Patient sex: F
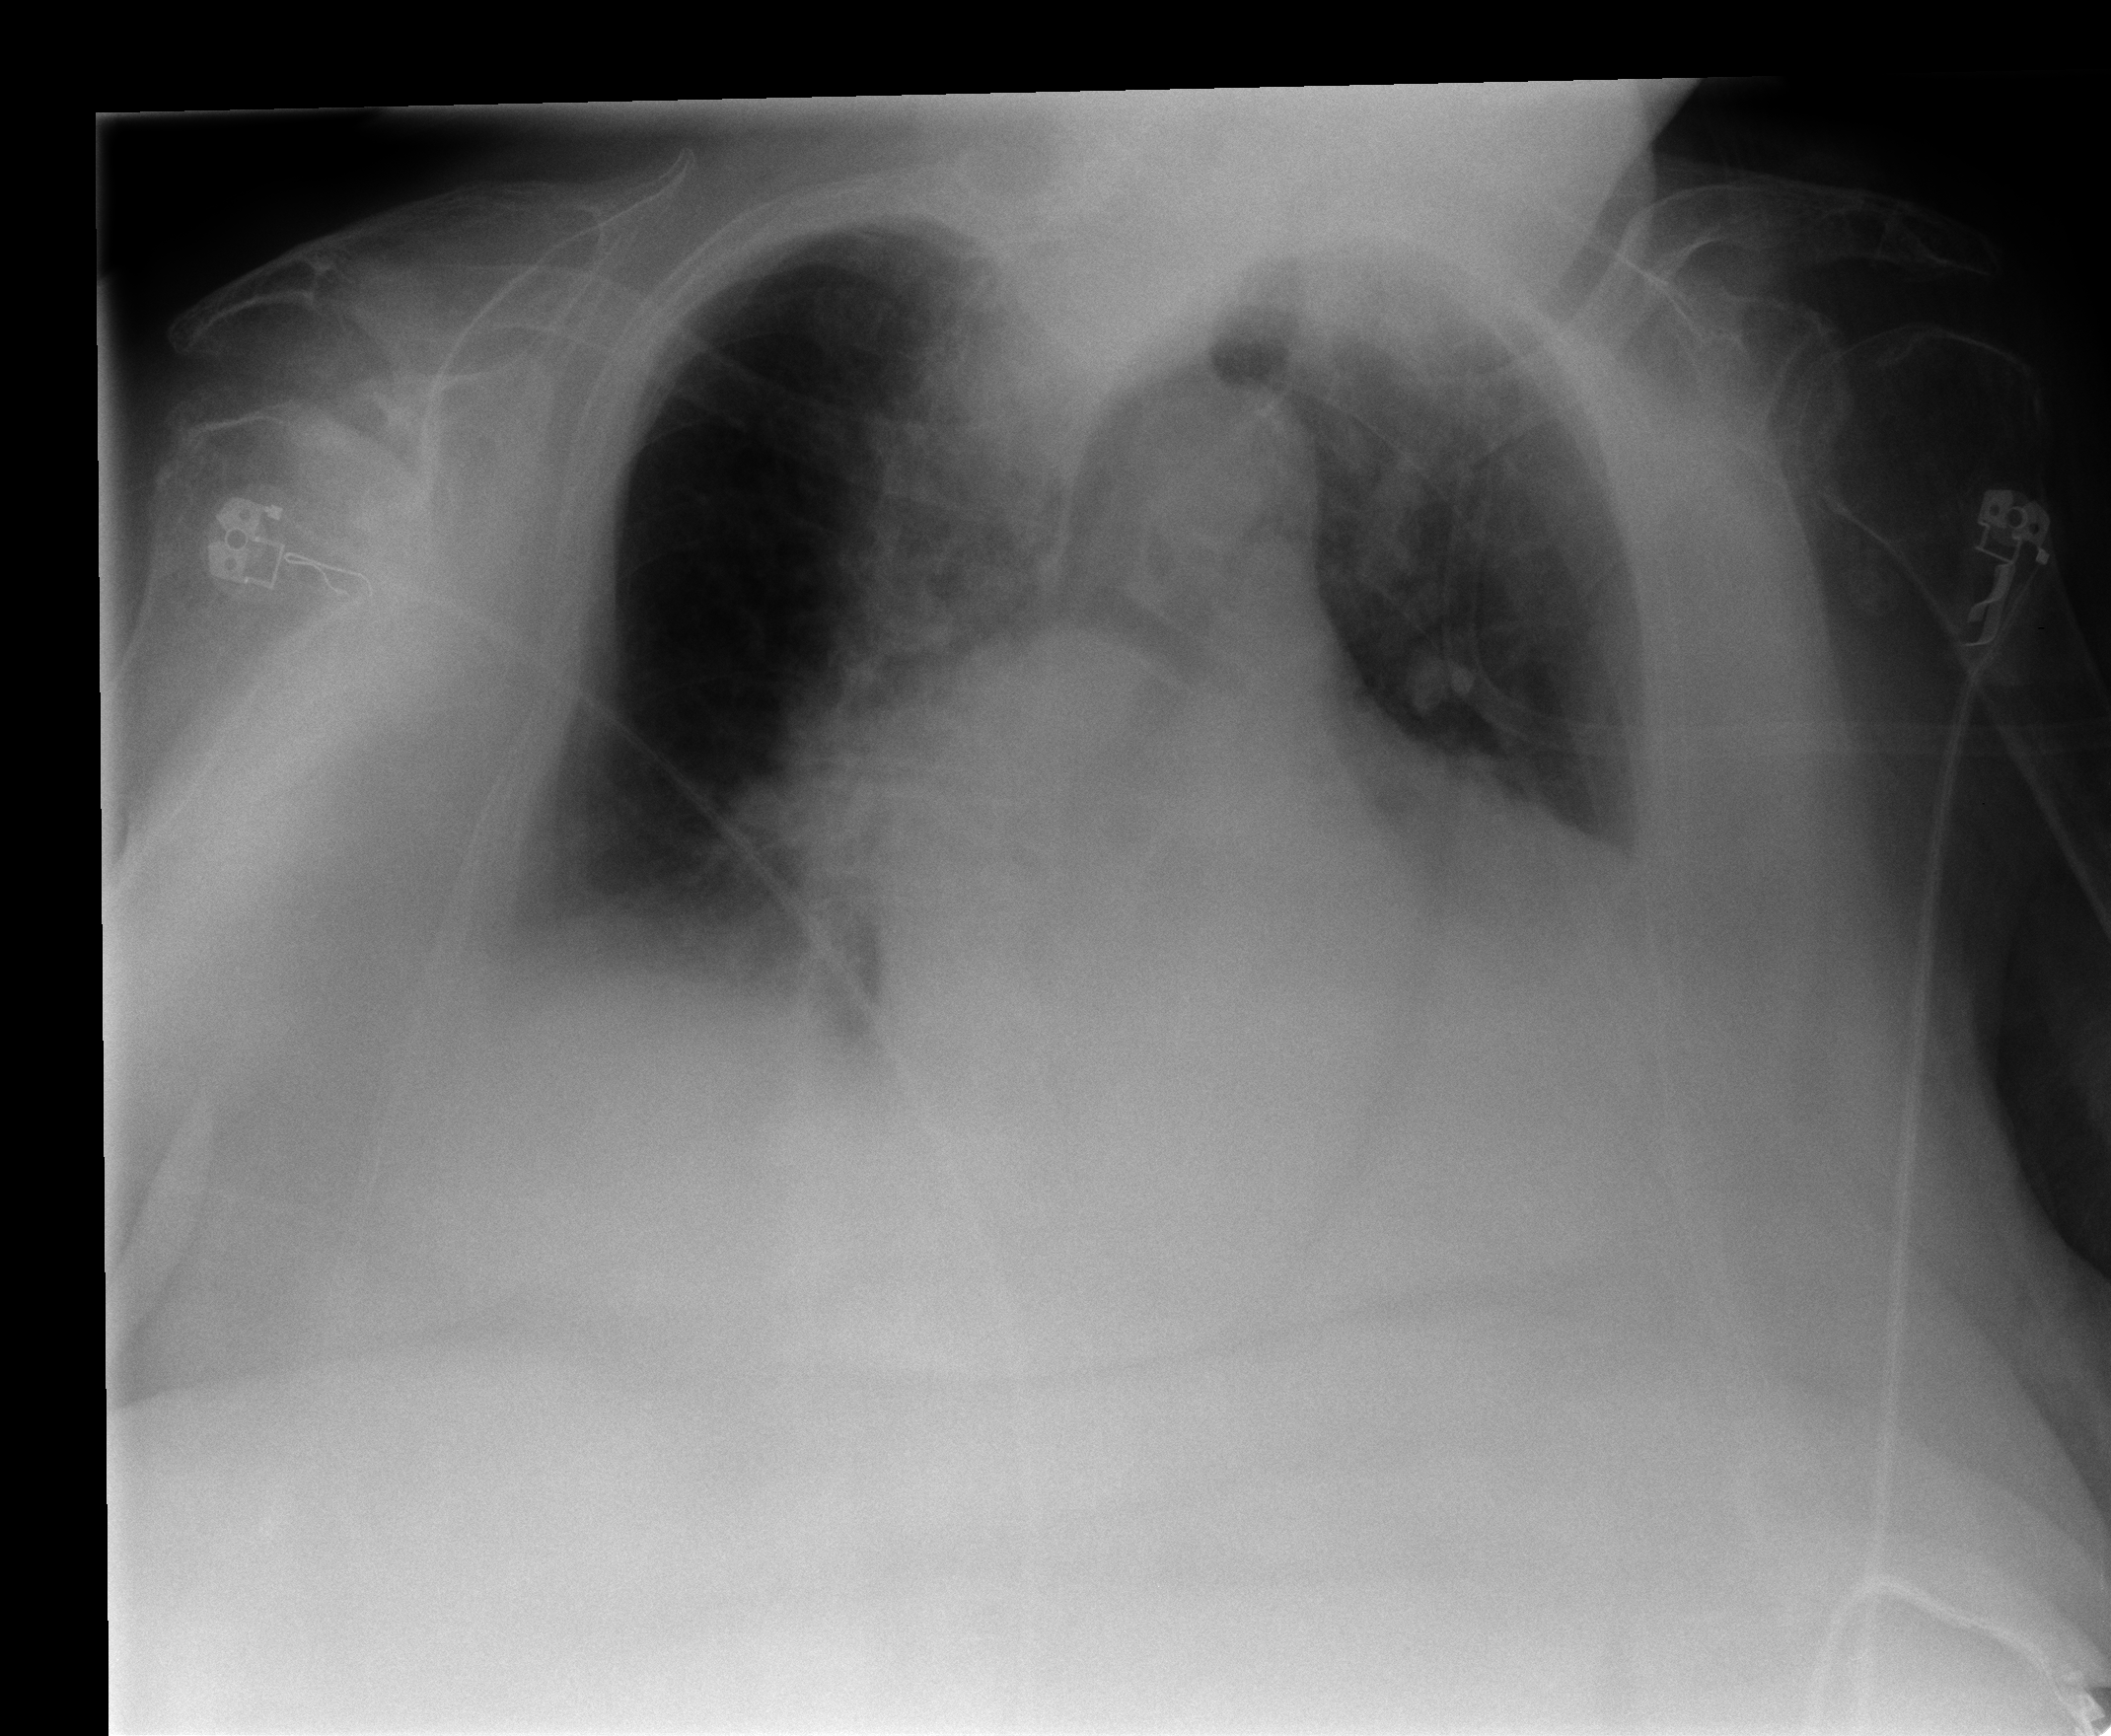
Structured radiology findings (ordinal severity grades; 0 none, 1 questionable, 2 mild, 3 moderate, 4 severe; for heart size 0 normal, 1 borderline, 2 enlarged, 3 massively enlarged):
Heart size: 3
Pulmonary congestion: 0
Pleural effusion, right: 2
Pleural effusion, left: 0
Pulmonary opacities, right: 0
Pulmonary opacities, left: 0
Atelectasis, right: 2
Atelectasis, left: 2